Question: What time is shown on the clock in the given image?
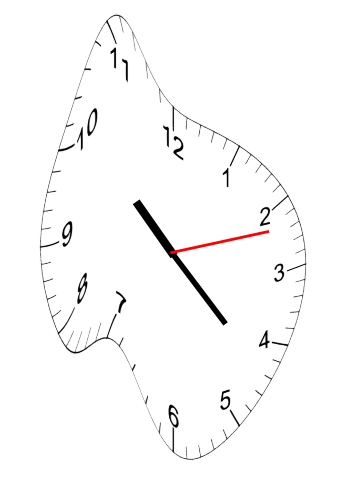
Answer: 10:22:12